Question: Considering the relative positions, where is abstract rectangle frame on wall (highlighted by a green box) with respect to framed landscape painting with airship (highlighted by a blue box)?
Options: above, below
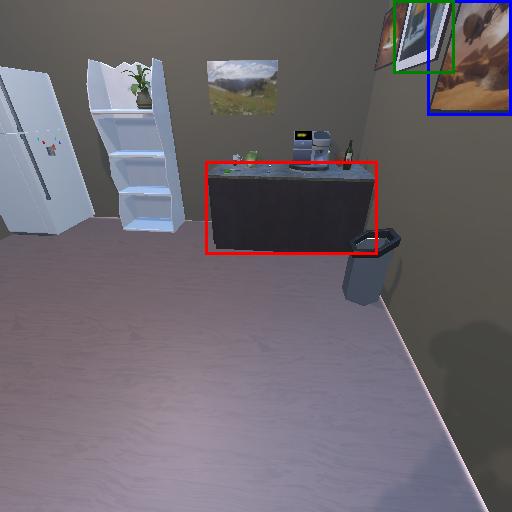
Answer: above